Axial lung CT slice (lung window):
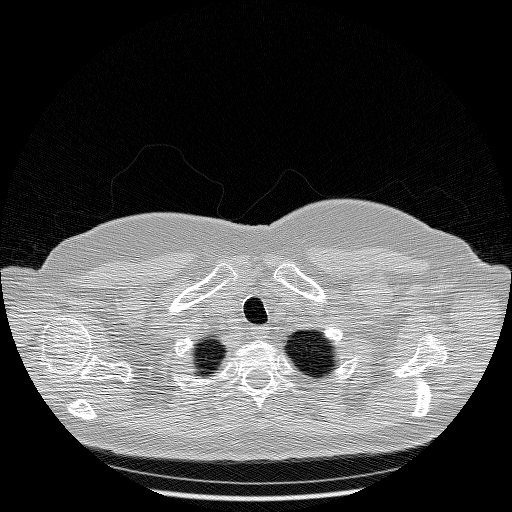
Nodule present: no